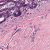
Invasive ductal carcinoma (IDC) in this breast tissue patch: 0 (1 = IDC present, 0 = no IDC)